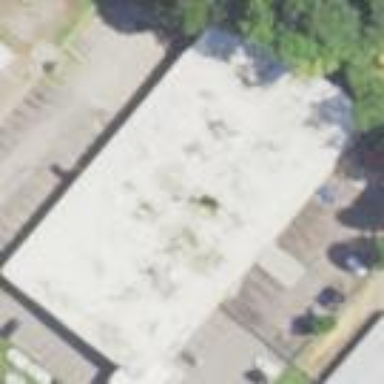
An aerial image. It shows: Commercial building.